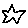
Label: star